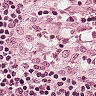
Metastatic tissue present: no